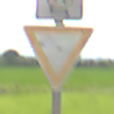
Verkehrszeichen: VorfahrtGewaehren
Zusatzzeichen oben: RichtungsangabeDurchPfeile9
Umgebung: Outdoor, RoadRail
Tageszeit: Midday
Wetter: PartlyCloudy
Licht: Natural
Jahreszeit: NotSpecified
Kontrast: HighContrast